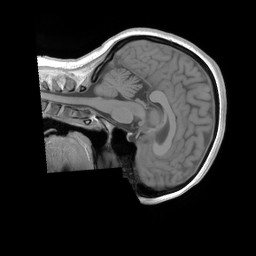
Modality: T1w
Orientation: sagittal
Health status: ill
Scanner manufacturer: siemens
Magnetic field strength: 3 T
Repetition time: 0.4 s
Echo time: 0.00246 s